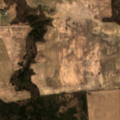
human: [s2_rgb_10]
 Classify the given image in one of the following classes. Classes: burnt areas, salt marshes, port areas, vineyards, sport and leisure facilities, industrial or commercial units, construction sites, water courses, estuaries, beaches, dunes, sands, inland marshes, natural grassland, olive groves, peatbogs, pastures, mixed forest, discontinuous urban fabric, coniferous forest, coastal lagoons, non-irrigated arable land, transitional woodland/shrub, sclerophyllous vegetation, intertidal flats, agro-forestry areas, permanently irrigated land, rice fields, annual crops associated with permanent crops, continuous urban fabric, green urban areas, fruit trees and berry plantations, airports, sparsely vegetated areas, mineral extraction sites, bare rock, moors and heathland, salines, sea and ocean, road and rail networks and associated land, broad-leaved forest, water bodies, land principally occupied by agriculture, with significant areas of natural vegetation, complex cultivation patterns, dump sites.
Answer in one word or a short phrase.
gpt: non-irrigated arable land, broad-leaved forest, coniferous forest